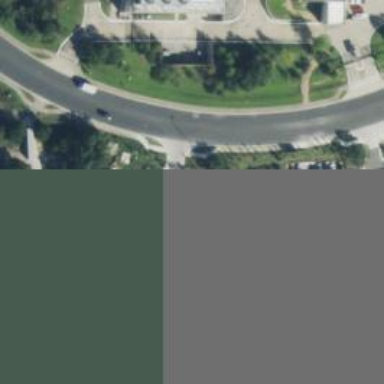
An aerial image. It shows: Asphalt footway with unmarked crossing.